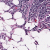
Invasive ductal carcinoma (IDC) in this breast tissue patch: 0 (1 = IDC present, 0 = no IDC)